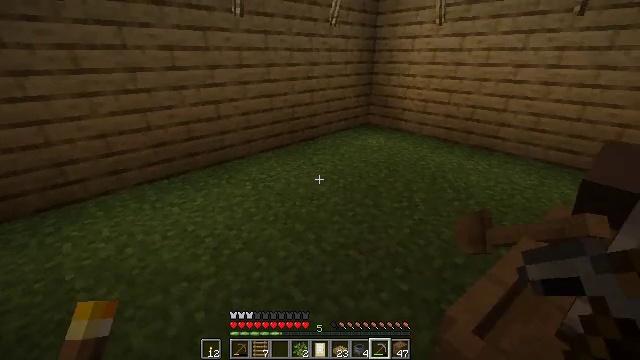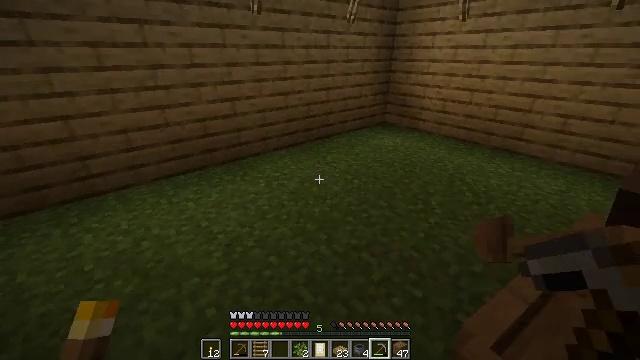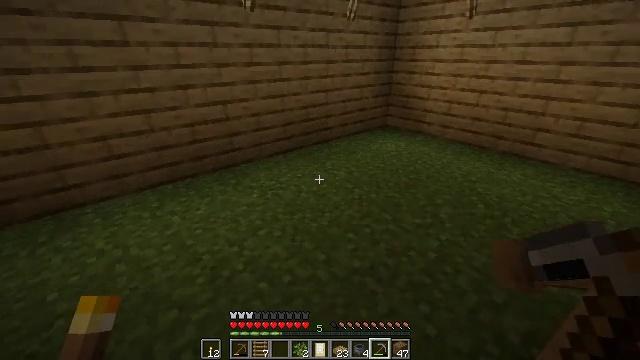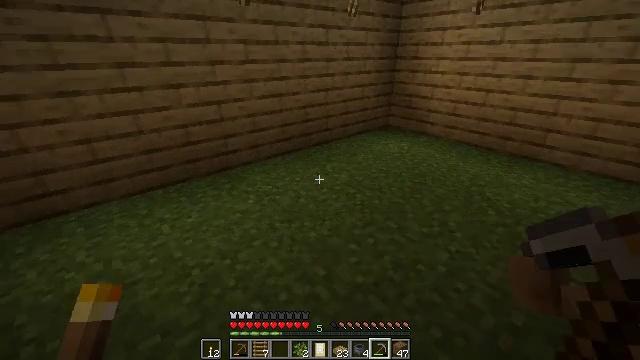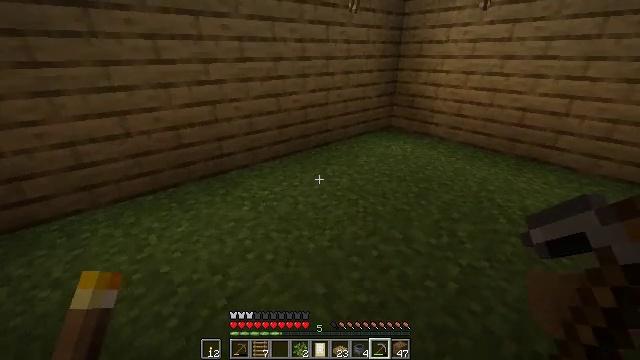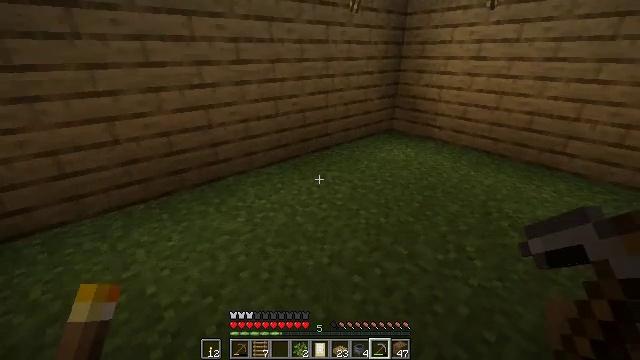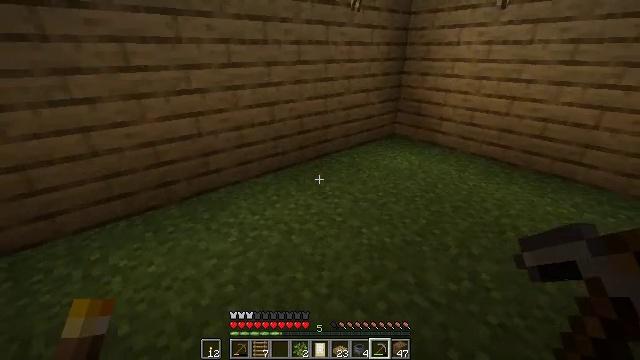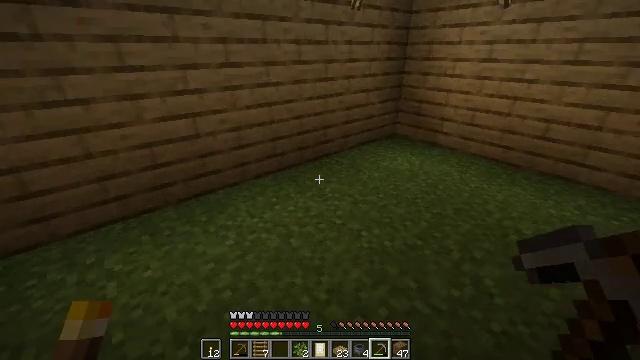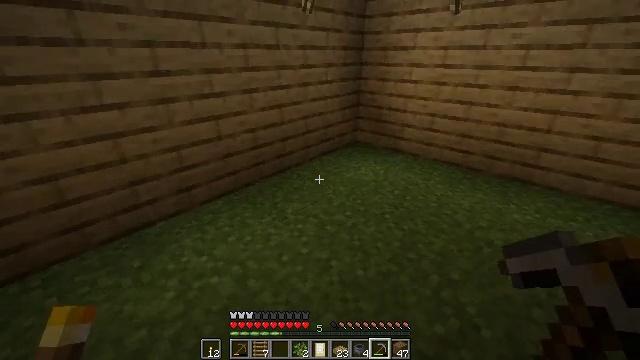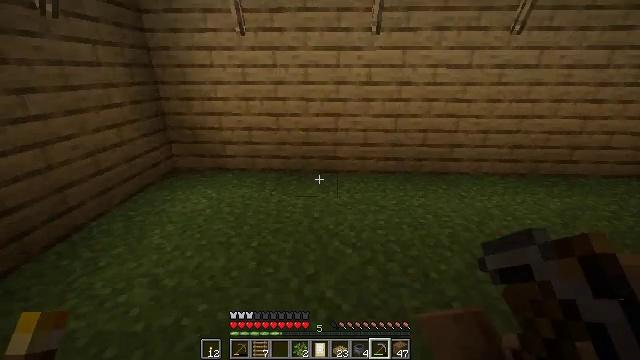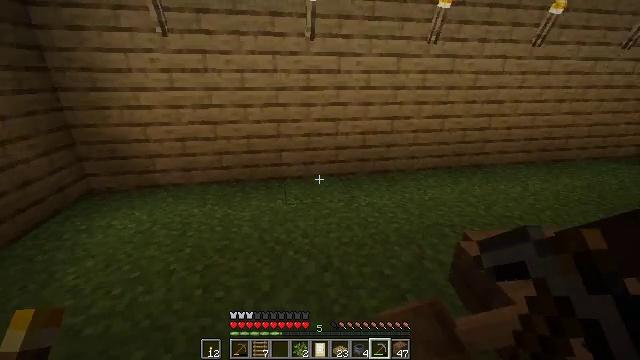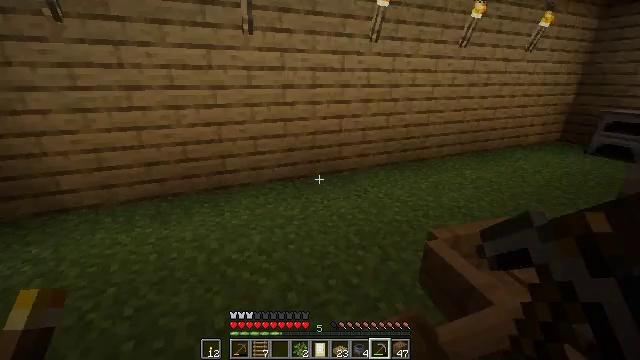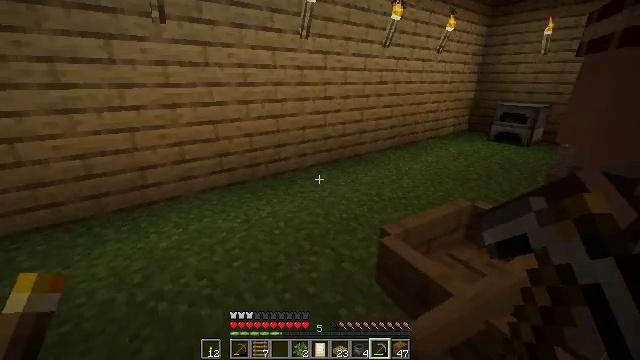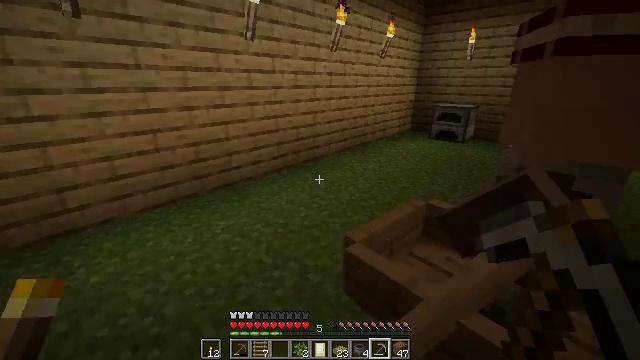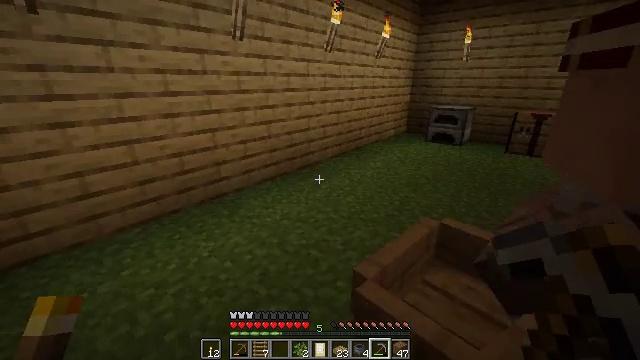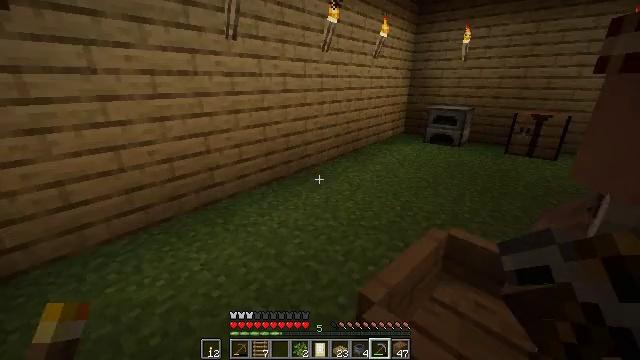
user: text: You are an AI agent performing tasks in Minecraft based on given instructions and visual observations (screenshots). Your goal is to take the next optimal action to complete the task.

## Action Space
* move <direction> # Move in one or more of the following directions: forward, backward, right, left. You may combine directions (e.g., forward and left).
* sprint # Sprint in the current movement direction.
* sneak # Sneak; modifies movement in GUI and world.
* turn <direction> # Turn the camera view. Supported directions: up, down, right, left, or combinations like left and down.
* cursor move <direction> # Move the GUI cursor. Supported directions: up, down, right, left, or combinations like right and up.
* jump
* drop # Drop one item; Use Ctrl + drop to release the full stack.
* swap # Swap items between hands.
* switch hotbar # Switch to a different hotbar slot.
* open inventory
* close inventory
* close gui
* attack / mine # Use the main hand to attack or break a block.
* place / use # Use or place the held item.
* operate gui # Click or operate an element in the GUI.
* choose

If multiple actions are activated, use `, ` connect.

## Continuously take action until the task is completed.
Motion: motion action
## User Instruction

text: Make an iron door with iron ingots in the crafting table.
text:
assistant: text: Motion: move forward, turn left
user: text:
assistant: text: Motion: move forward
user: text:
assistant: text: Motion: move forward
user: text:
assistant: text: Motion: move forward
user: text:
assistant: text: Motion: move forward
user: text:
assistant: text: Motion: move forward
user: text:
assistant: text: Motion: move forward
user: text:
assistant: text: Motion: move forward, turn right
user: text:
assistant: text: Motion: move forward, turn right and up
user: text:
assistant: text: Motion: move forward, turn right and up
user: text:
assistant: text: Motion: move forward, turn right
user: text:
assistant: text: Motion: move forward, turn right
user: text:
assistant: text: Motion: move forward, turn right
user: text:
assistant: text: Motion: move forward, turn right
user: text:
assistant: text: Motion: move forward
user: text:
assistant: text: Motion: move forward
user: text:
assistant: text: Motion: move forward
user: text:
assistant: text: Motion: move forward
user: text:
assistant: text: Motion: move forward
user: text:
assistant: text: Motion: move forward
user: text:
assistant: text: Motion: move forward, turn up
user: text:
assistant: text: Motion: move forward, turn right and up
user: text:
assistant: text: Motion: move forward, turn right
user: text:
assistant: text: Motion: move forward, turn right
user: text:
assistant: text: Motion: move forward, turn right
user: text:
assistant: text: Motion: move forward, turn right
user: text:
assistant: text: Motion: move forward, turn right
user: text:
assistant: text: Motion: move forward, turn right
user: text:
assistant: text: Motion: move forward
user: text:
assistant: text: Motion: move forward